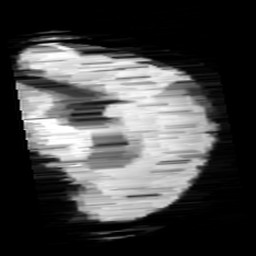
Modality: minIP
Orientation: sagittal
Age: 12
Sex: female
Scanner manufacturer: siemens
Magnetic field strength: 3 T
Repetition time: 0.027 s
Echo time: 0.02 s